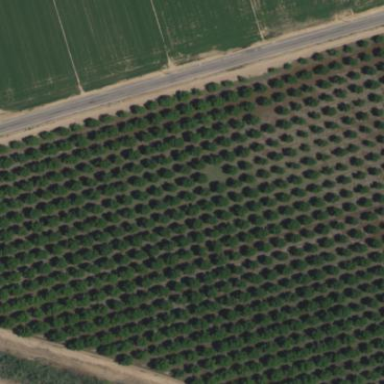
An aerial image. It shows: Orchard.